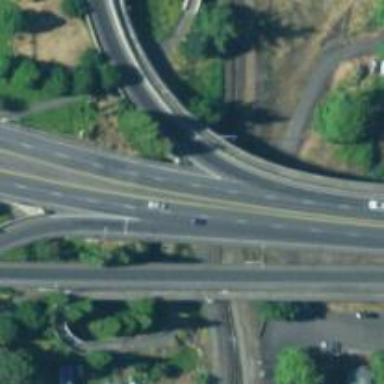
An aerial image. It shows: Asphalt bridge over primary highway expressway.